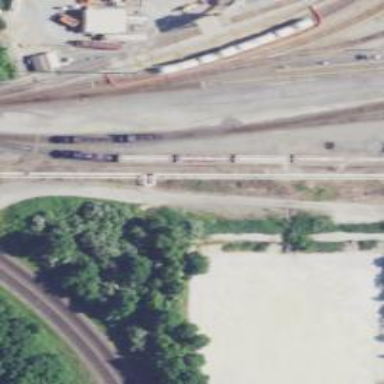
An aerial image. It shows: Abandoned railway spur.